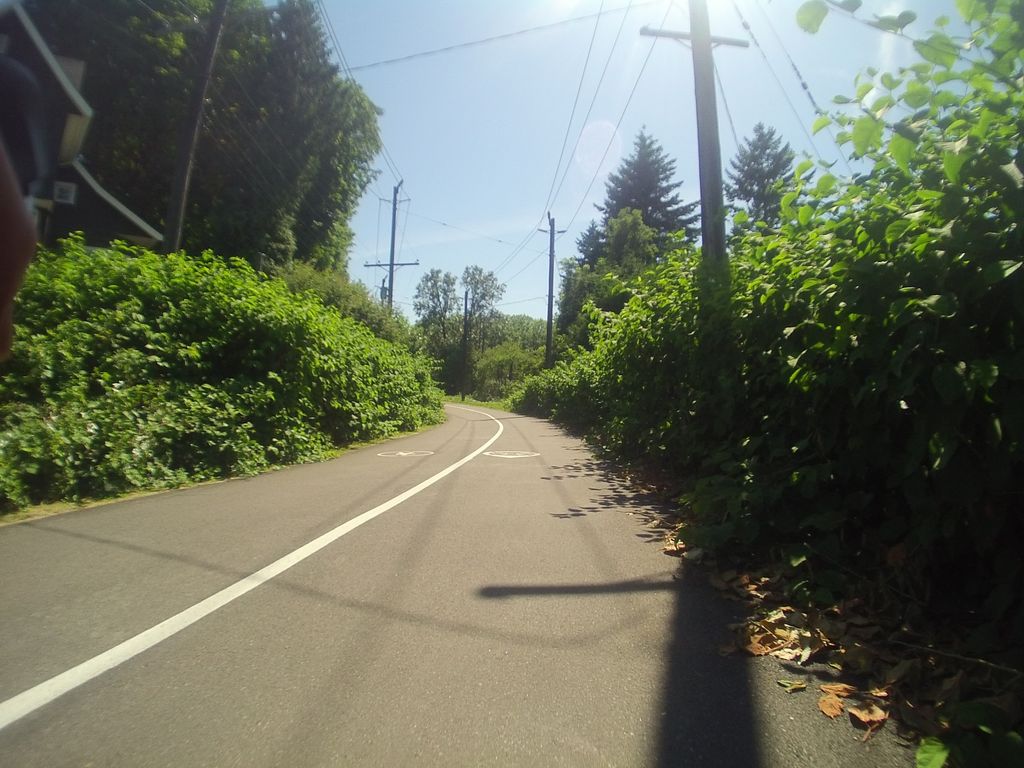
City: vancouver